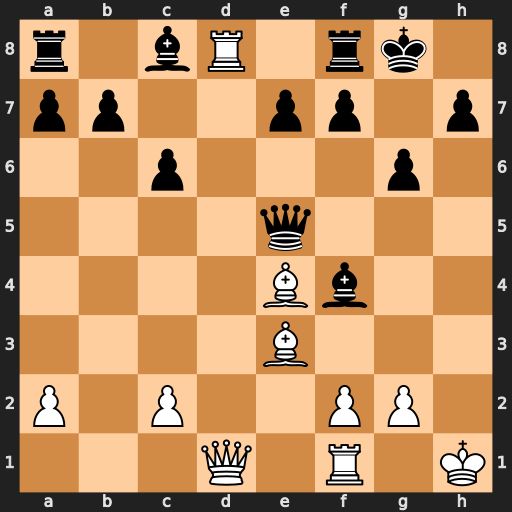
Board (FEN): r1bR1rk1/pp2pp1p/2p3p1/4q3/4Bb2/4B3/P1P2PP1/3Q1R1K
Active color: w
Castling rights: -
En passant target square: -
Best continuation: Rxf8+ Kxf8 Qd8+ Kg7 Bd4